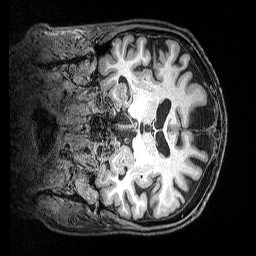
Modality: T1w
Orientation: coronal
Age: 73
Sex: male
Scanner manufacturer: siemens
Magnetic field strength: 3 T
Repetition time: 2.5 s
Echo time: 0.00369 s